Question: I am writing a Java library for the work with geo-coordinates and the tests are implemented with specs2 in Scala. I have many tests that do String comparisons against Strings that include the degree symbol 'deg' (which is a non-ASCII character).
If I run these tests from within IntelliJ, they all pass. They also pass on Travis CI. But if I run 'sbt test' (sbt 11.3) from my Power Shell (Windows x64), all those tests fail and the console shows malformed Strings like shown in the screen shot:

What could be the issue, and how can I fix it? I checked that the files are UTF8-encoded. Also note that changing my Java configuration would not help much, since the tests just have to run if someone else clones the repository (so any solution that solves the problem only on my system isn't going to help). But I have absolutely no clue what is going wrong here...
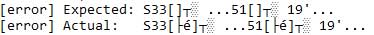
Answer: Are your degree symbols encoded directly in the source file?
If so, I suspect you may have some encoding issues (possibly source files are being interpreted as UTF-8 in IntelliJ and CP1252 when compiled by SBT).
You could either try changing the degree symbols to ''deg'' and recompiling, or alternatively you could try setting the source file encoding in SBT with 'javacOptions ++= Seq("-encoding", "UTF-8")'.
FWIW, the compiler (and runtime) uses the default encoding for source (and other) file I/O, unless told otherwise. The default encoding for Windows is CP1252.
You can tell the 'javac' compiler to use an alternative encoding with the '-encoding UTF-8' option, and the runtime with '-Dfile.encoding=UTF-8'.
Through Google, I also found some information on how to do this on a system-wide basis <URL>.